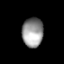
Tissue: lung
Cell type: Others
Senescence score: 0.6476
Nuclear area (px): 607
Mean DAPI intensity: 150.619